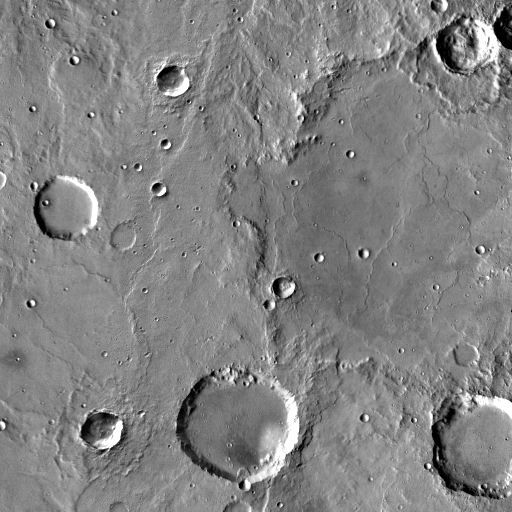
Crater classes present: Background, Other, Layered, Buried, Secondary